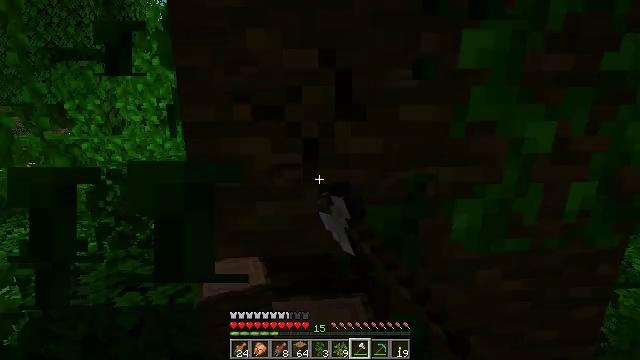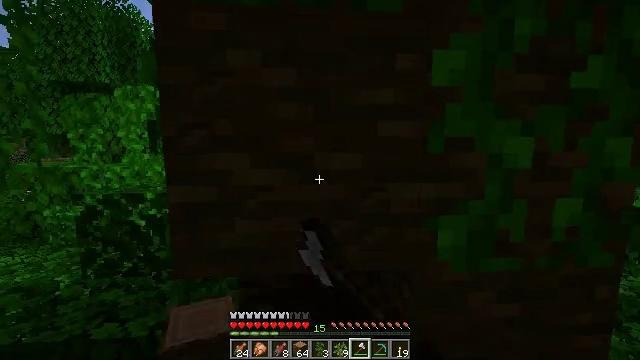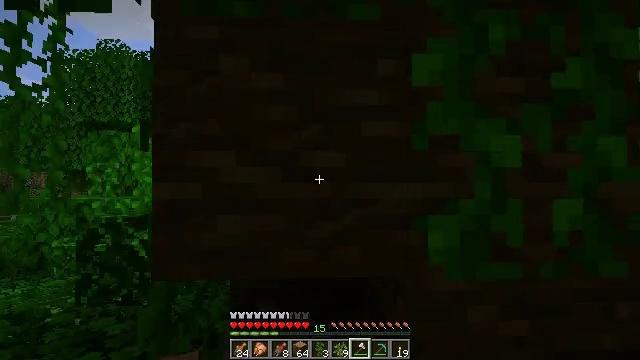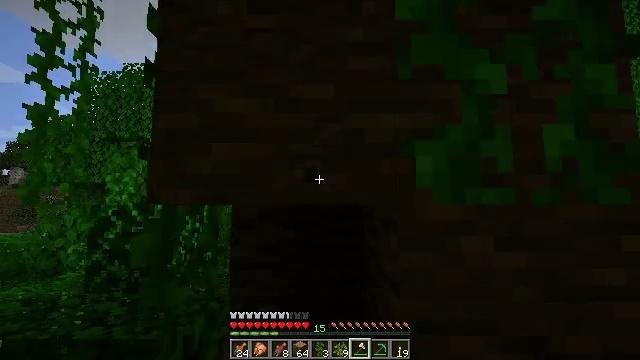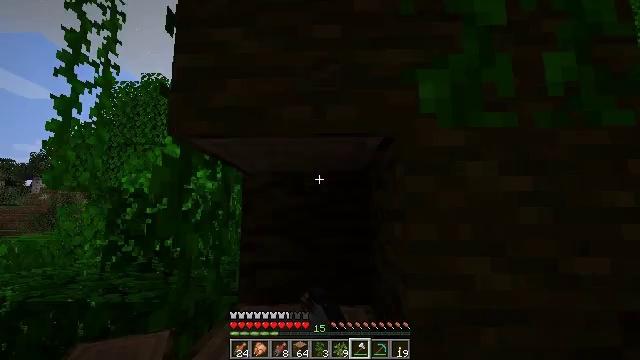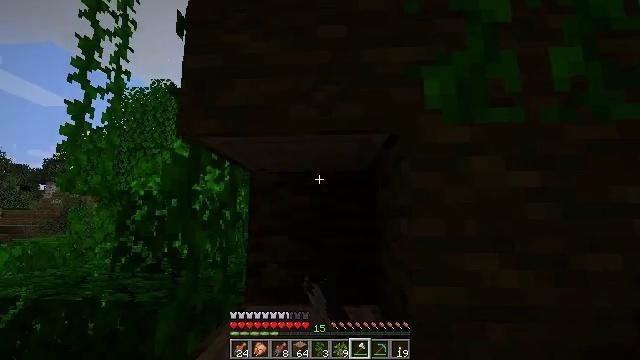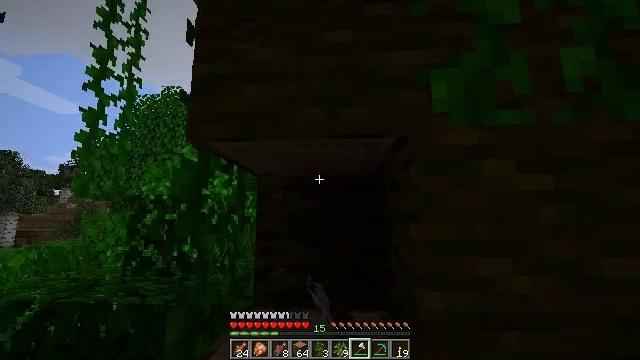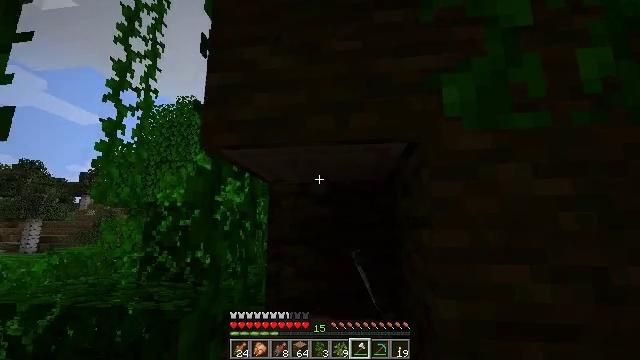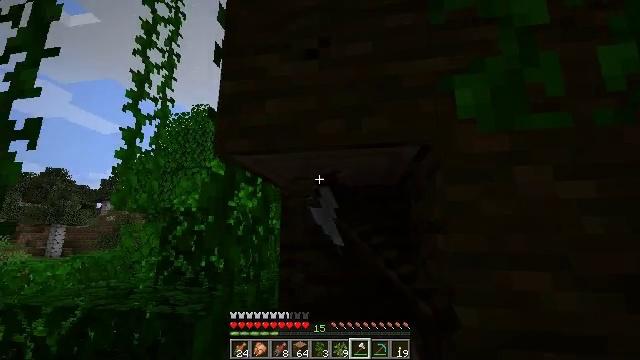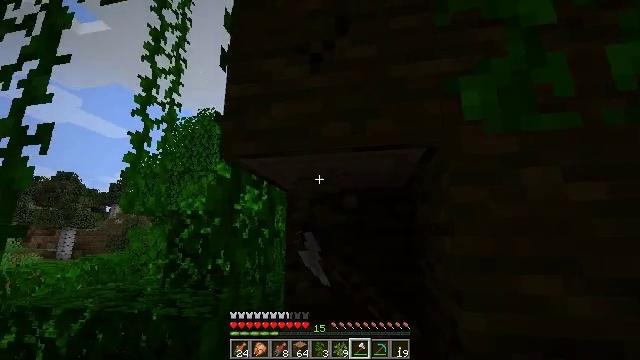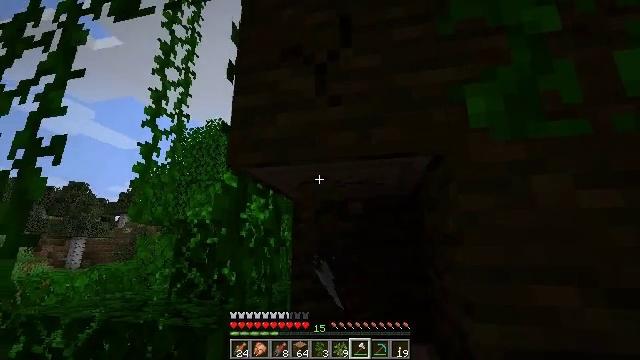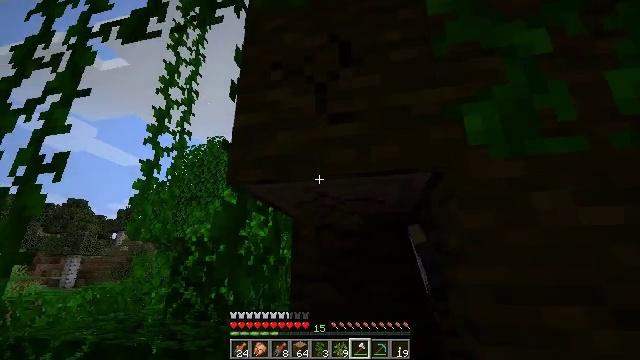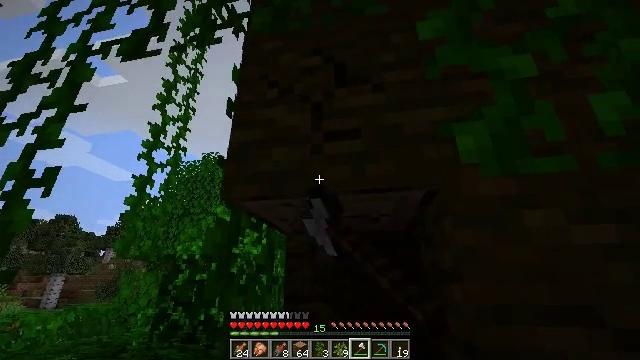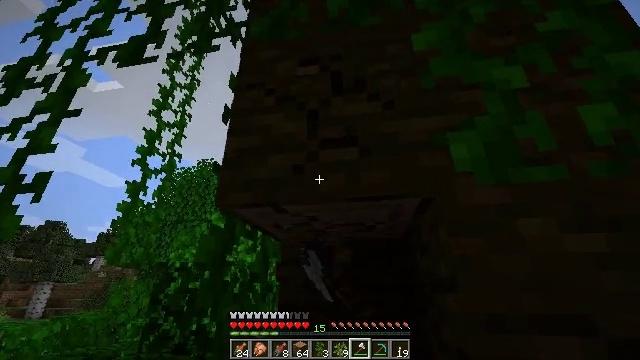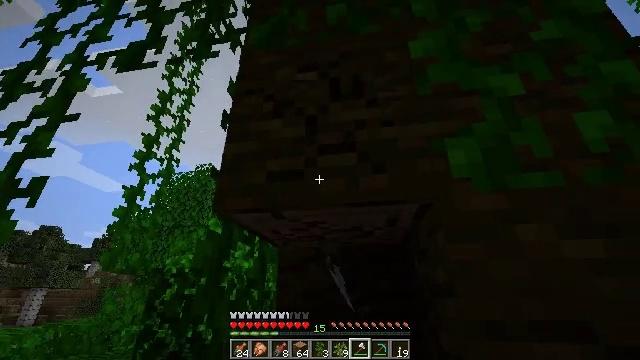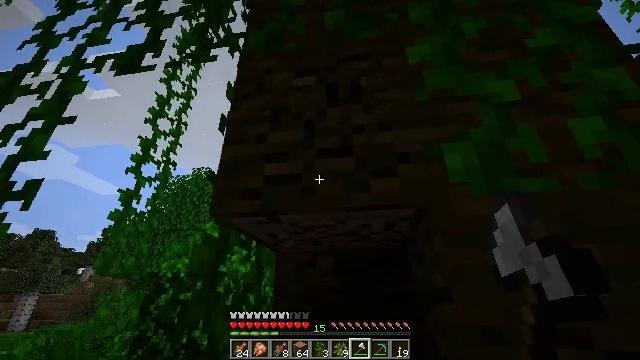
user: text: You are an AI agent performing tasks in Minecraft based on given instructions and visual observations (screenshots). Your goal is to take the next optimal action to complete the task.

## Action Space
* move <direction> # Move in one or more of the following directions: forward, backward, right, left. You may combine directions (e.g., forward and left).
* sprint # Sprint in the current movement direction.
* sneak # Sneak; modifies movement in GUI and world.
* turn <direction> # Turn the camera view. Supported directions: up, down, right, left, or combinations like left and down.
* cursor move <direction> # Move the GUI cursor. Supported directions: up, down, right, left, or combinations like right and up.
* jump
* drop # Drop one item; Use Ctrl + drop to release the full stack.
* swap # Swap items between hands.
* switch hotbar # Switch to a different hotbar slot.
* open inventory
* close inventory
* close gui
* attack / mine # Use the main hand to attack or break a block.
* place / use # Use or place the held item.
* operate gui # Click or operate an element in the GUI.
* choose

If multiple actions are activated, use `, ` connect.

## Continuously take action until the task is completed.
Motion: motion action
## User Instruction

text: Mine the jungle log in the rainforest biome.
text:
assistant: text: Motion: move right, turn up, attack / mine
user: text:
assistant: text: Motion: turn left and up, attack / mine
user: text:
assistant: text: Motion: turn left and up, attack / mine
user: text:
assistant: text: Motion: turn left and up, attack / mine
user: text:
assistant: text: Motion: turn left, attack / mine
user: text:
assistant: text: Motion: turn left, attack / mine
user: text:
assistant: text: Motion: turn left and up, attack / mine
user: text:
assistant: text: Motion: turn left and up, attack / mine
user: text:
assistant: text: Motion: turn left, attack / mine
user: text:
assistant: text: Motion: turn left and up, attack / mine
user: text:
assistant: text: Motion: turn up, attack / mine
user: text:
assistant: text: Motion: turn right and up, attack / mine
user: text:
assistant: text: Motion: turn right and up, attack / mine
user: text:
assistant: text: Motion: turn up, attack / mine
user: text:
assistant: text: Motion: attack / mine
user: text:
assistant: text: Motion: attack / mine
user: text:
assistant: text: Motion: attack / mine
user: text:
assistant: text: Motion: attack / mine
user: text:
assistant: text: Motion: attack / mine
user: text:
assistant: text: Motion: attack / mine
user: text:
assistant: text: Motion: attack / mine
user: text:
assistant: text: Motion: move forward, attack / mine
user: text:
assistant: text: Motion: attack / mine